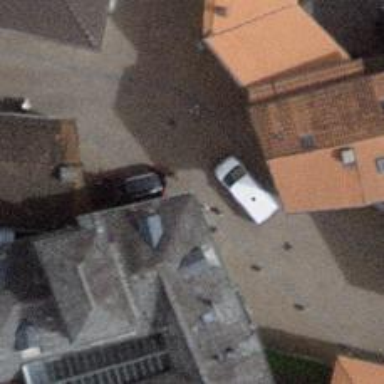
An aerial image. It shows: Living street paved with unhewn cobblestone.